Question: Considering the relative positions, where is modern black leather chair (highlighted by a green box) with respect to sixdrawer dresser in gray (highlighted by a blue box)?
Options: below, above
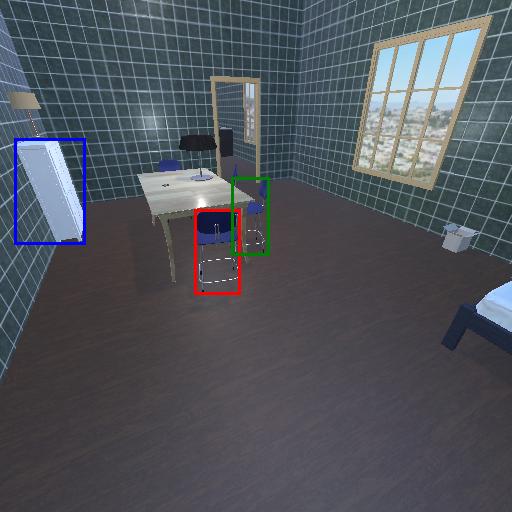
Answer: below